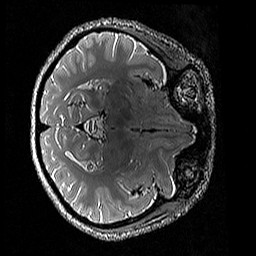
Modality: T2w
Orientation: axial
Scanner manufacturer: siemens
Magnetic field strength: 3 T
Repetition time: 3.2 s
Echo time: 0.428 s